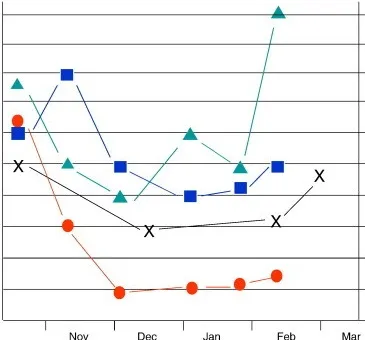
Radiological and serological response during chemotherapy consisting of docetaxel and carboplatin (DC). The duration of the response and the progression free survival were 73 days and 128 days, respectively. The radiological response was evaluated according to the Response Evaluation Criteria in Solid Tumors (RECIST) version 1.1. The sum of the diameters in the short axis of the left paraaortic and right external iliac lymph nodes is shown.
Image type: pathology (immunostaining)